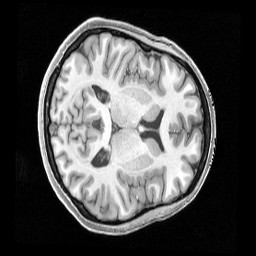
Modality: T1w
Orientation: axial
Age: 29
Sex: female
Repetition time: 2.4 s
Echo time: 0.00222 s